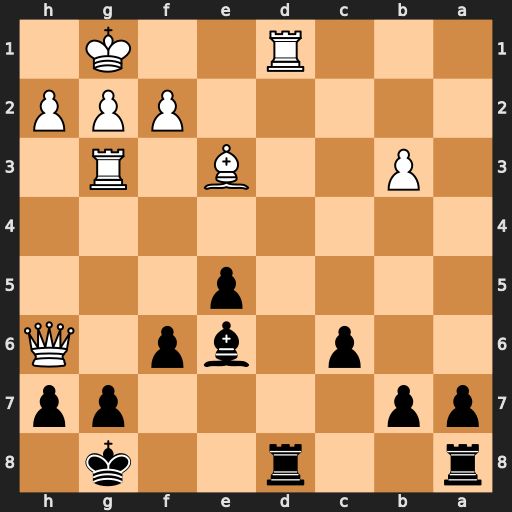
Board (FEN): r2r2k1/pp4pp/2p1bp1Q/4p3/8/1P2B1R1/5PPP/3R2K1
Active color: b
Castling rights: -
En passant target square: -
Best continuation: Rxd1#